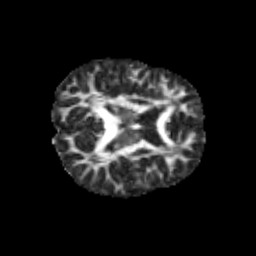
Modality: FA
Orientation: axial
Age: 11
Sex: male
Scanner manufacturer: siemens
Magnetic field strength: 3 T
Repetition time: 3.8 s
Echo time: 0.07 s